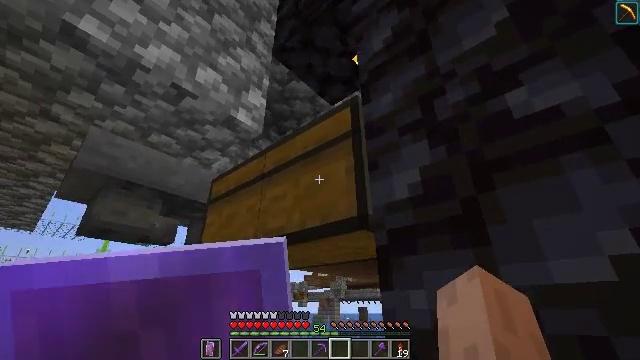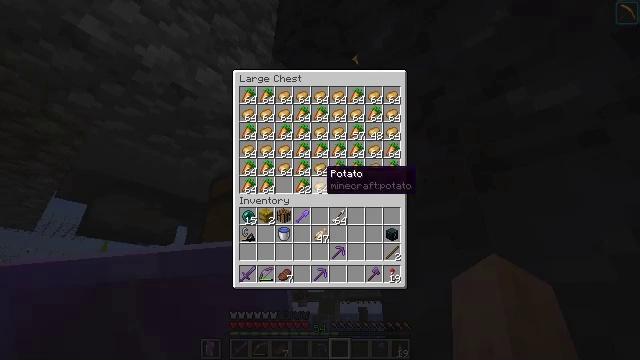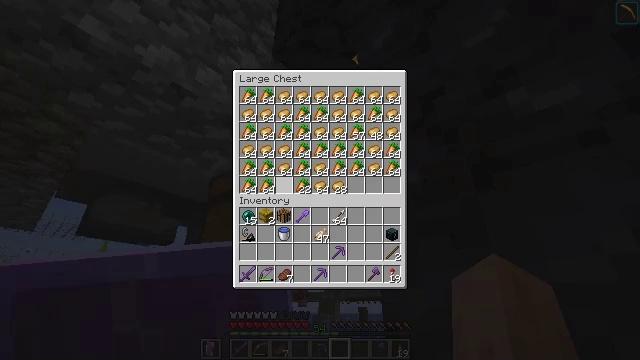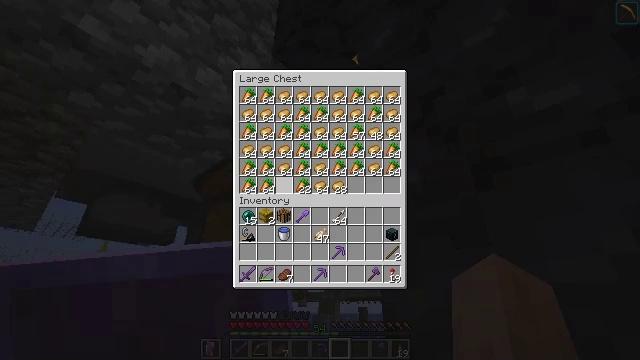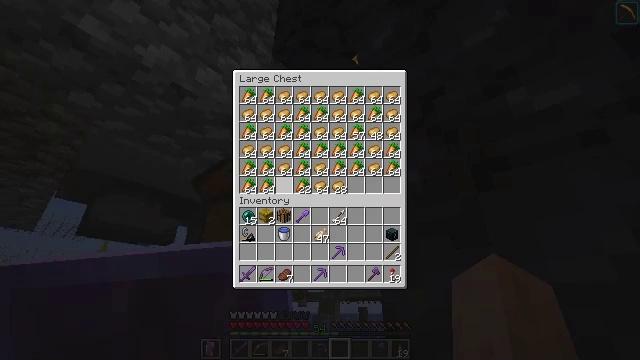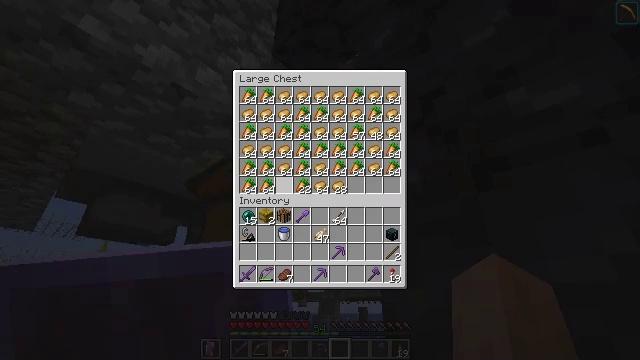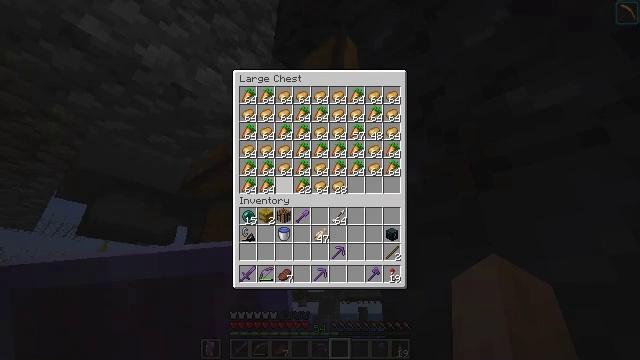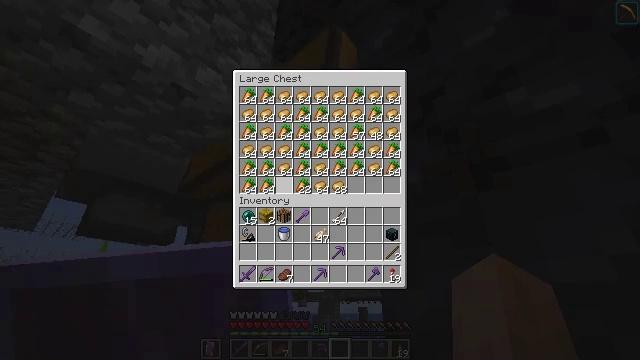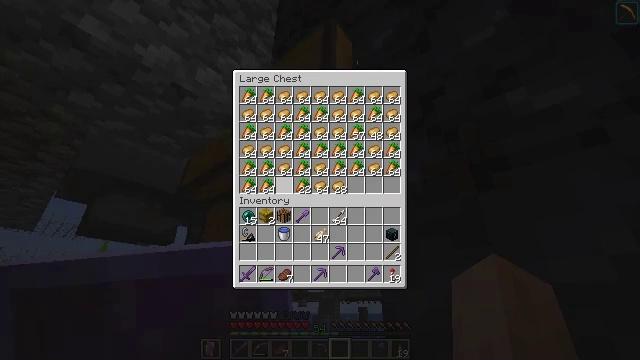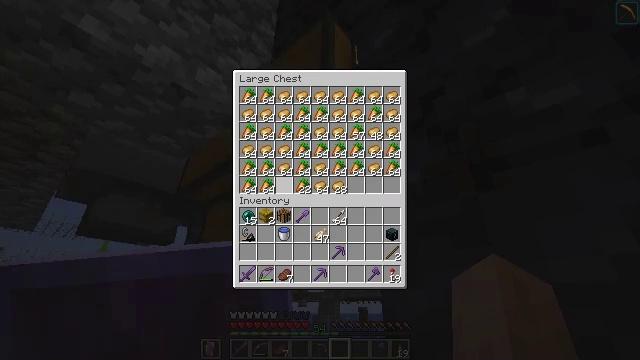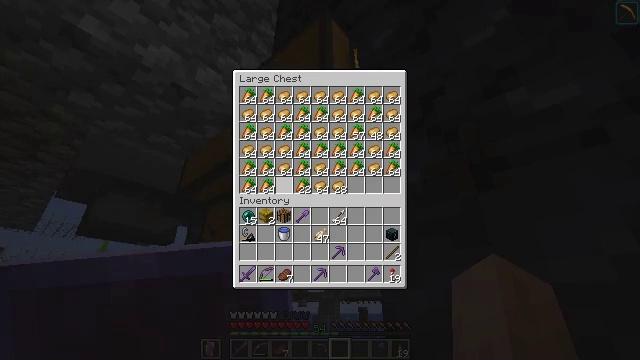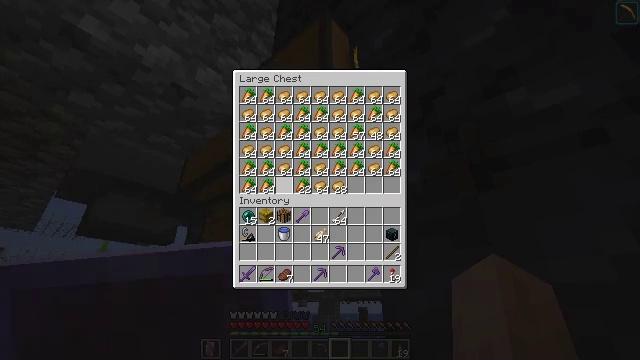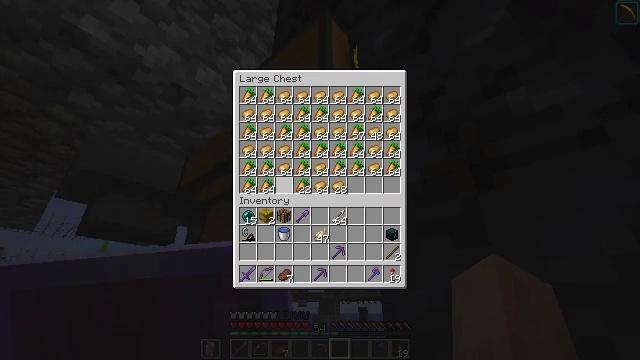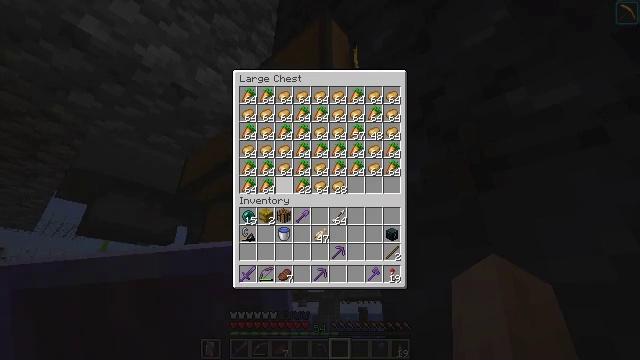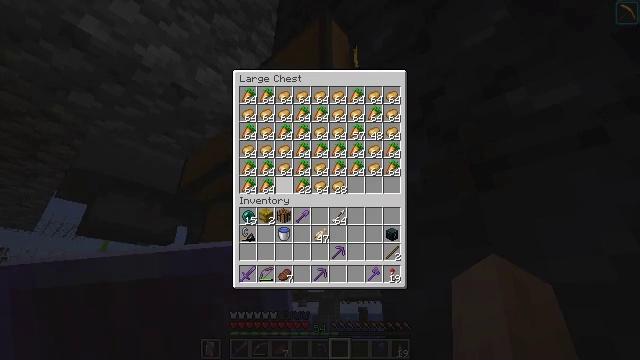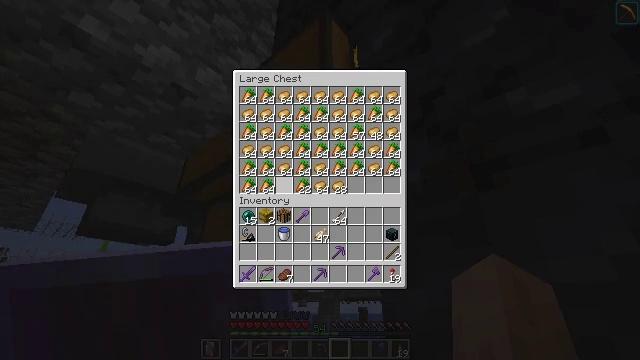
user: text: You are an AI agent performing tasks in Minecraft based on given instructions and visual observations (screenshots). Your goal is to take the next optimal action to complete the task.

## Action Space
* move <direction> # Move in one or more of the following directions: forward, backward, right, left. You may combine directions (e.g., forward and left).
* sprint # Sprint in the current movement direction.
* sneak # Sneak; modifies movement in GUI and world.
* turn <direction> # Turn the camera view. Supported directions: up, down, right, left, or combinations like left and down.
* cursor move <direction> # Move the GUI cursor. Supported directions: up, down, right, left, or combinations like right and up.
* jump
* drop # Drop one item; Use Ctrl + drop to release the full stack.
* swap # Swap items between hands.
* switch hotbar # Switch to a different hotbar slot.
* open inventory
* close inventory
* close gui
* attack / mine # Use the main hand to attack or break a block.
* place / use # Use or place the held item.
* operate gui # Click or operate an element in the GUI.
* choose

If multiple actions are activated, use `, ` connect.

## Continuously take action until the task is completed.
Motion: motion action
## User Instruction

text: Hunt aquatic mobs.
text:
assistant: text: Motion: no_op
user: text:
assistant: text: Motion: turn left and down
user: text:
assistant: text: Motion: no_op
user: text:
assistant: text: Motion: no_op
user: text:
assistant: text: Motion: no_op
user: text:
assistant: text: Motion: no_op
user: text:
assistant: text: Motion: no_op
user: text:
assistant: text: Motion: no_op
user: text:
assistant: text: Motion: no_op
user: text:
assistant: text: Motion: no_op
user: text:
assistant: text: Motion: no_op
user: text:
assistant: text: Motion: no_op
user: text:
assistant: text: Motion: no_op
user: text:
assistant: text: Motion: no_op
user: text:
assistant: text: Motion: no_op
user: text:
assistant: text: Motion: no_op
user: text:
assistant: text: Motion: turn left and up
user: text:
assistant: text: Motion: no_op
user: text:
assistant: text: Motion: no_op
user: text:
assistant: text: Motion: no_op
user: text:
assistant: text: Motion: no_op
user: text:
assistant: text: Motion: no_op
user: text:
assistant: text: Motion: turn right
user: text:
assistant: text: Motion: turn right and down
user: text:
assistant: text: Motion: turn right and down
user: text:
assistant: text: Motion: no_op
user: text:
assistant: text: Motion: no_op
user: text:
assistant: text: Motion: no_op
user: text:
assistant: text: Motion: turn left and down
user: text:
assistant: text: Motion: no_op